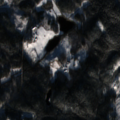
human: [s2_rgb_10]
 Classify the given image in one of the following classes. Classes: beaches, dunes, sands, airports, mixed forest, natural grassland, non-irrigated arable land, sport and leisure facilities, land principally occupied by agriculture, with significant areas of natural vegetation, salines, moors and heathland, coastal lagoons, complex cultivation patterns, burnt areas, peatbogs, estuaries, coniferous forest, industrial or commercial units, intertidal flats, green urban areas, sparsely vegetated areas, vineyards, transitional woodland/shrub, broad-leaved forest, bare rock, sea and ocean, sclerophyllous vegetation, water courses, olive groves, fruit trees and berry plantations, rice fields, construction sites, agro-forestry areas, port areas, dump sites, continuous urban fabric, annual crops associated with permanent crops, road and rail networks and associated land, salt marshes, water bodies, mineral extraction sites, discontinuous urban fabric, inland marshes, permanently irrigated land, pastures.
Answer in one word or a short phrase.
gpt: land principally occupied by agriculture, with significant areas of natural vegetation, coniferous forest, mixed forest, transitional woodland/shrub